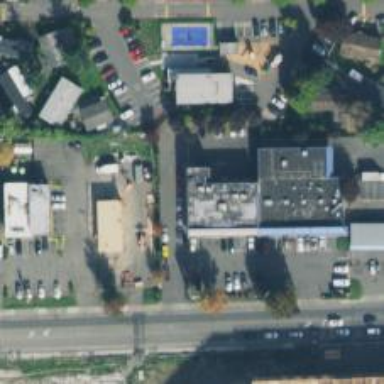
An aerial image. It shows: Healthcare clinic is depicted in the image.